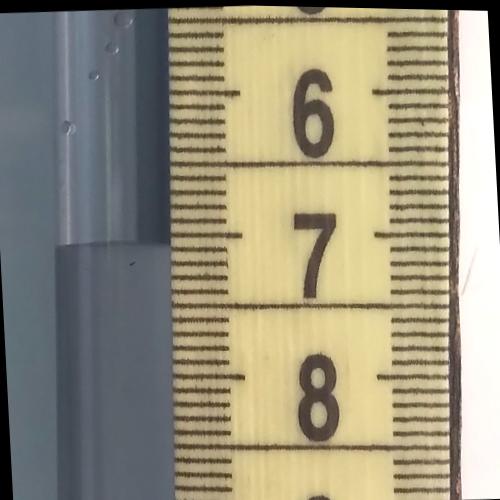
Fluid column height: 7.1 cm